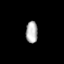
Tissue: prostate
Cell type: Fibroblasts
Senescence score: 0.695
Nuclear area (px): 252
Mean DAPI intensity: 177.206